Question: Using core data, I was trying to create a simple dairy like application. But when I was trying to compile I am getting error like:
'''
Apple Mach-O Linker Error
Linker command failed with exit code 1 (use -v to see invocation)
'''
To solve this, I deleted all extra code and clean the code and tried lots of way by following the link: <URL> but still no solution.
Full error are the follwoing:
'''
d /Users/me/Library/Developer/Xcode/DerivedData/DiaryPlularSight-ghxpecfcxggqophakawbugnhrnic/Build/Products/Debug-iphonesimulator/DiaryPlularSight.app/DiaryPlularSight normal x86_64
cd /Users/me/Desktop/iOS/DiaryPlularSight
export IPHONEOS_DEPLOYMENT_TARGET=8.4
export PATH="/Applications/Xcode.app/Contents/Developer/Platforms/iPhoneSimulator.platform/Developer/usr/bin:/Applications/Xcode.app/Contents/Developer/usr/bin:/usr/bin:/bin:/usr/sbin:/sbin"
/Applications/Xcode.app/Contents/Developer/Toolchains/XcodeDefault.xctoolchain/usr/bin/clang -arch x86_64 -isysroot /Applications/Xcode.app/Contents/Developer/Platforms/iPhoneSimulator.platform/Developer/SDKs/iPhoneSimulator8.4.sdk -L/Users/me/Library/Developer/Xcode/DerivedData/DiaryPlularSight-ghxpecfcxggqophakawbugnhrnic/Build/Products/Debug-iphonesimulator -F/Users/me/Library/Developer/Xcode/DerivedData/DiaryPlularSight-ghxpecfcxggqophakawbugnhrnic/Build/Products/Debug-iphonesimulator -filelist /Users/me/Library/Developer/Xcode/DerivedData/DiaryPlularSight-ghxpecfcxggqophakawbugnhrnic/Build/Intermediates/DiaryPlularSight.build/Debug-iphonesimulator/DiaryPlularSight.build/Objects-normal/x86_64/DiaryPlularSight.LinkFileList -Xlinker -rpath -Xlinker @executable_path/Frameworks -Xlinker -objc_abi_version -Xlinker 2 -fobjc-arc -fobjc-link-runtime -Xlinker -no_implicit_dylibs -mios-simulator-version-min=8.4 -Xlinker -dependency_info -Xlinker /Users/me/Library/Developer/Xcode/DerivedData/DiaryPlularSight-ghxpecfcxggqophakawbugnhrnic/Build/Intermediates/DiaryPlularSight.build/Debug-iphonesimulator/DiaryPlularSight.build/Objects-normal/x86_64/DiaryPlularSight_dependency_info.dat -o /Users/me/Library/Developer/Xcode/DerivedData/DiaryPlularSight-ghxpecfcxggqophakawbugnhrnic/Build/Products/Debug-iphonesimulator/DiaryPlularSight.app/DiaryPlularSight
duplicate symbol _DiaryEntryMoode in:
/Users/me/Library/Developer/Xcode/DerivedData/DiaryPlularSight-ghxpecfcxggqophakawbugnhrnic/Build/Intermediates/DiaryPlularSight.build/Debug-iphonesimulator/DiaryPlularSight.build/Objects-normal/x86_64/NewEntryViewController.o
/Users/me/Library/Developer/Xcode/DerivedData/DiaryPlularSight-ghxpecfcxggqophakawbugnhrnic/Build/Intermediates/DiaryPlularSight.build/Debug-iphonesimulator/DiaryPlularSight.build/Objects-normal/x86_64/Diary.o
ld: 1 duplicate symbol for architecture x86_64
clang: error: linker command failed with exit code 1 (use -v to see invocation)
'''
Update: Just added Project folder picture

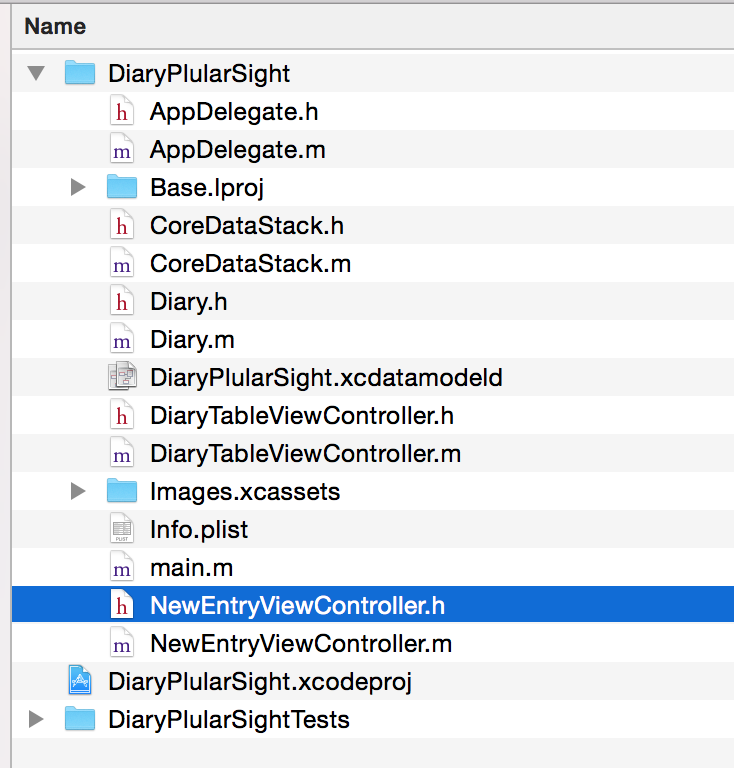
Answer: check this two file in Compile Sources ::: and